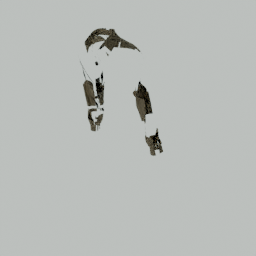
Label: people